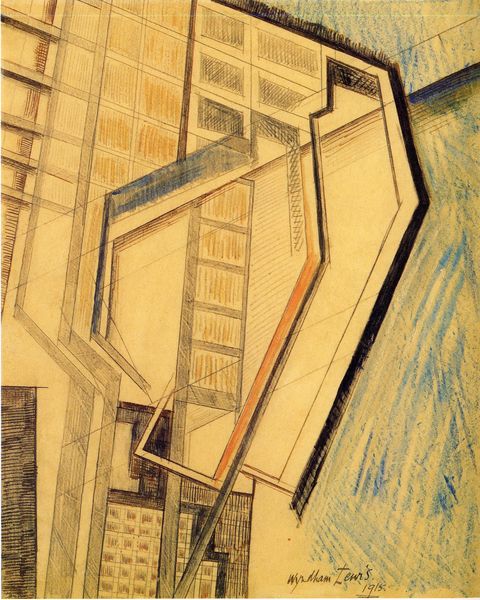
Titel: Vorticist Sketchbook: Composition No. 1
Künstler: Percy Wyndham Lewis
Institution: Collection Mr. and Mrs. Michael W. Wilsey
Schlagwörter: blau, gelb, komposition, fenster, orange, skizze, zeichnung, beige, architektur, signatur, wege, schrift, papier, studie, modern, formen, grafik, rechteck, bleistift, entwurf, geometrie, quadrat, konstruktivismus, grundriss, buntstift, fester, farbstift, farbestift